Here is the raw accelerometer signal from a rotor rig, plotted against time. Classify the rotor condition as one of: normal, misalignment, unbalance, looseness.
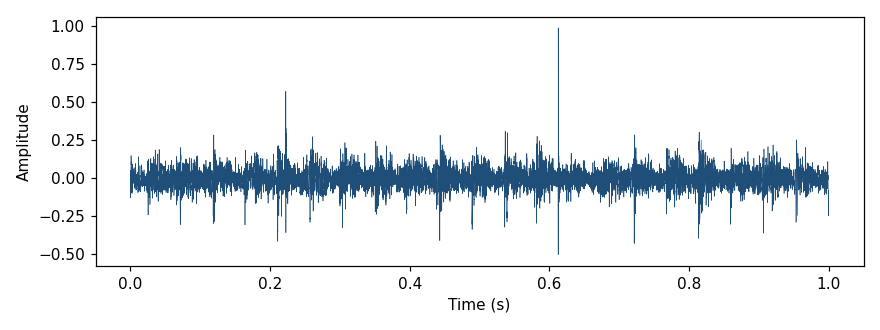
Answer: looseness